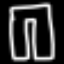
Label: pants